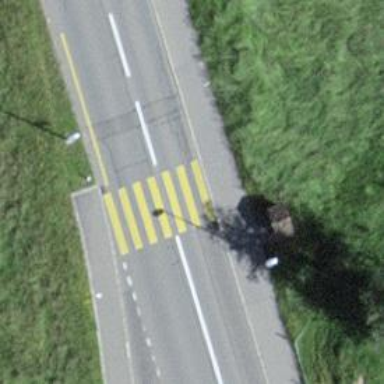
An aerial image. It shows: Zebra crossing on the road.